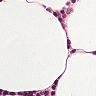
Metastatic tissue present: no